Два круговых проволочных витка с радиусами $R$ и $r$ ($r \ll R$) концентричны и лежат в одной плоскости (см. рисунок). Электрический ток в меньшем витке равномерно увеличивается от нуля до значения $I_0$ за время $t_0$.
Найдите ЭДС индукции, возникшую в большом витке.
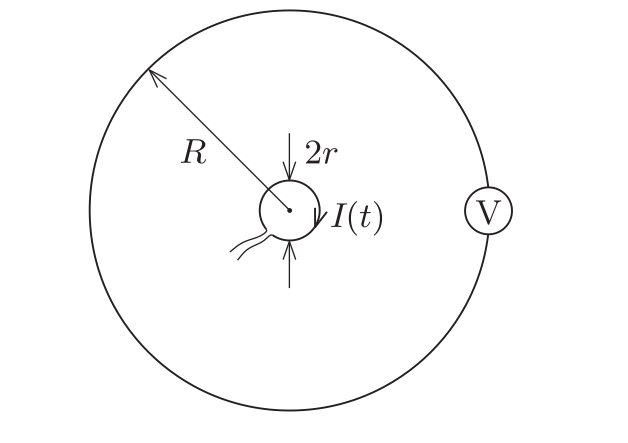
Ответ: $V^* = \frac{\mu_0\pi{r^2}}{2R}\frac{I_0}{t_0}$
Темы:
T, Электромагнетизм, Электромагнитная индукция, 200 задач, Взаимная индуктивность